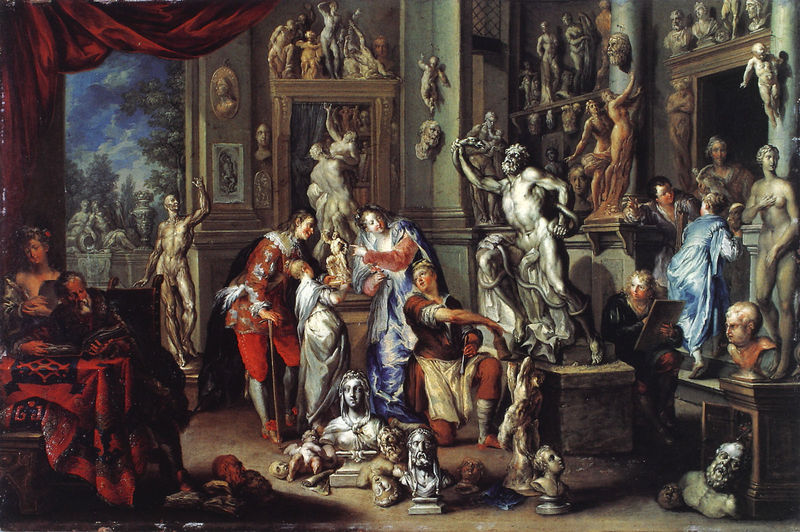
Titel: Eine Bildhauerwerkstatt
Künstler: Johann Georg Platzer
Institution: Wroclaw, National Museum
Schlagwörter: blau, gemälde, mann, menschen, bunt, fenster, frau, köpfe, marmor, raum, säule, rot, malerei, stein, bild, innenraum, adel, skulptur, figuren, könig, büste, atelier, galerie, künstler, skulpturen, statuen, reichtum, sammlung, kabinett, büsten, putten, gallerie, bildhauer, skulturen, gelerie, meißel